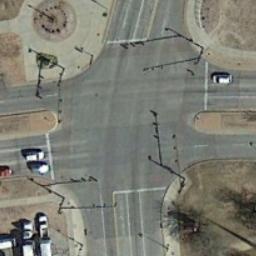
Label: intersection